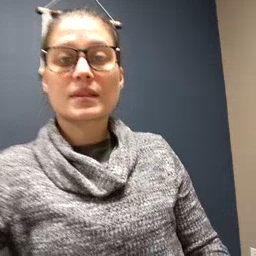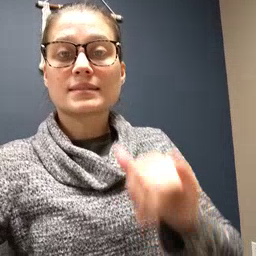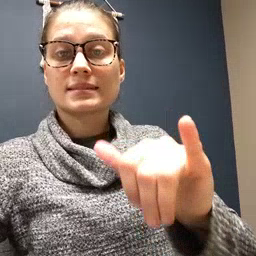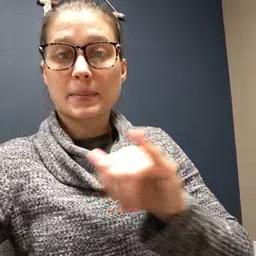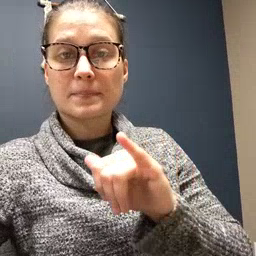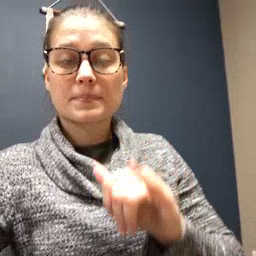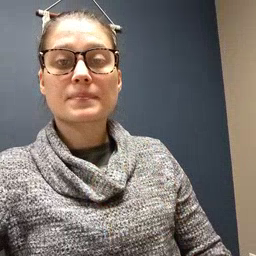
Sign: same